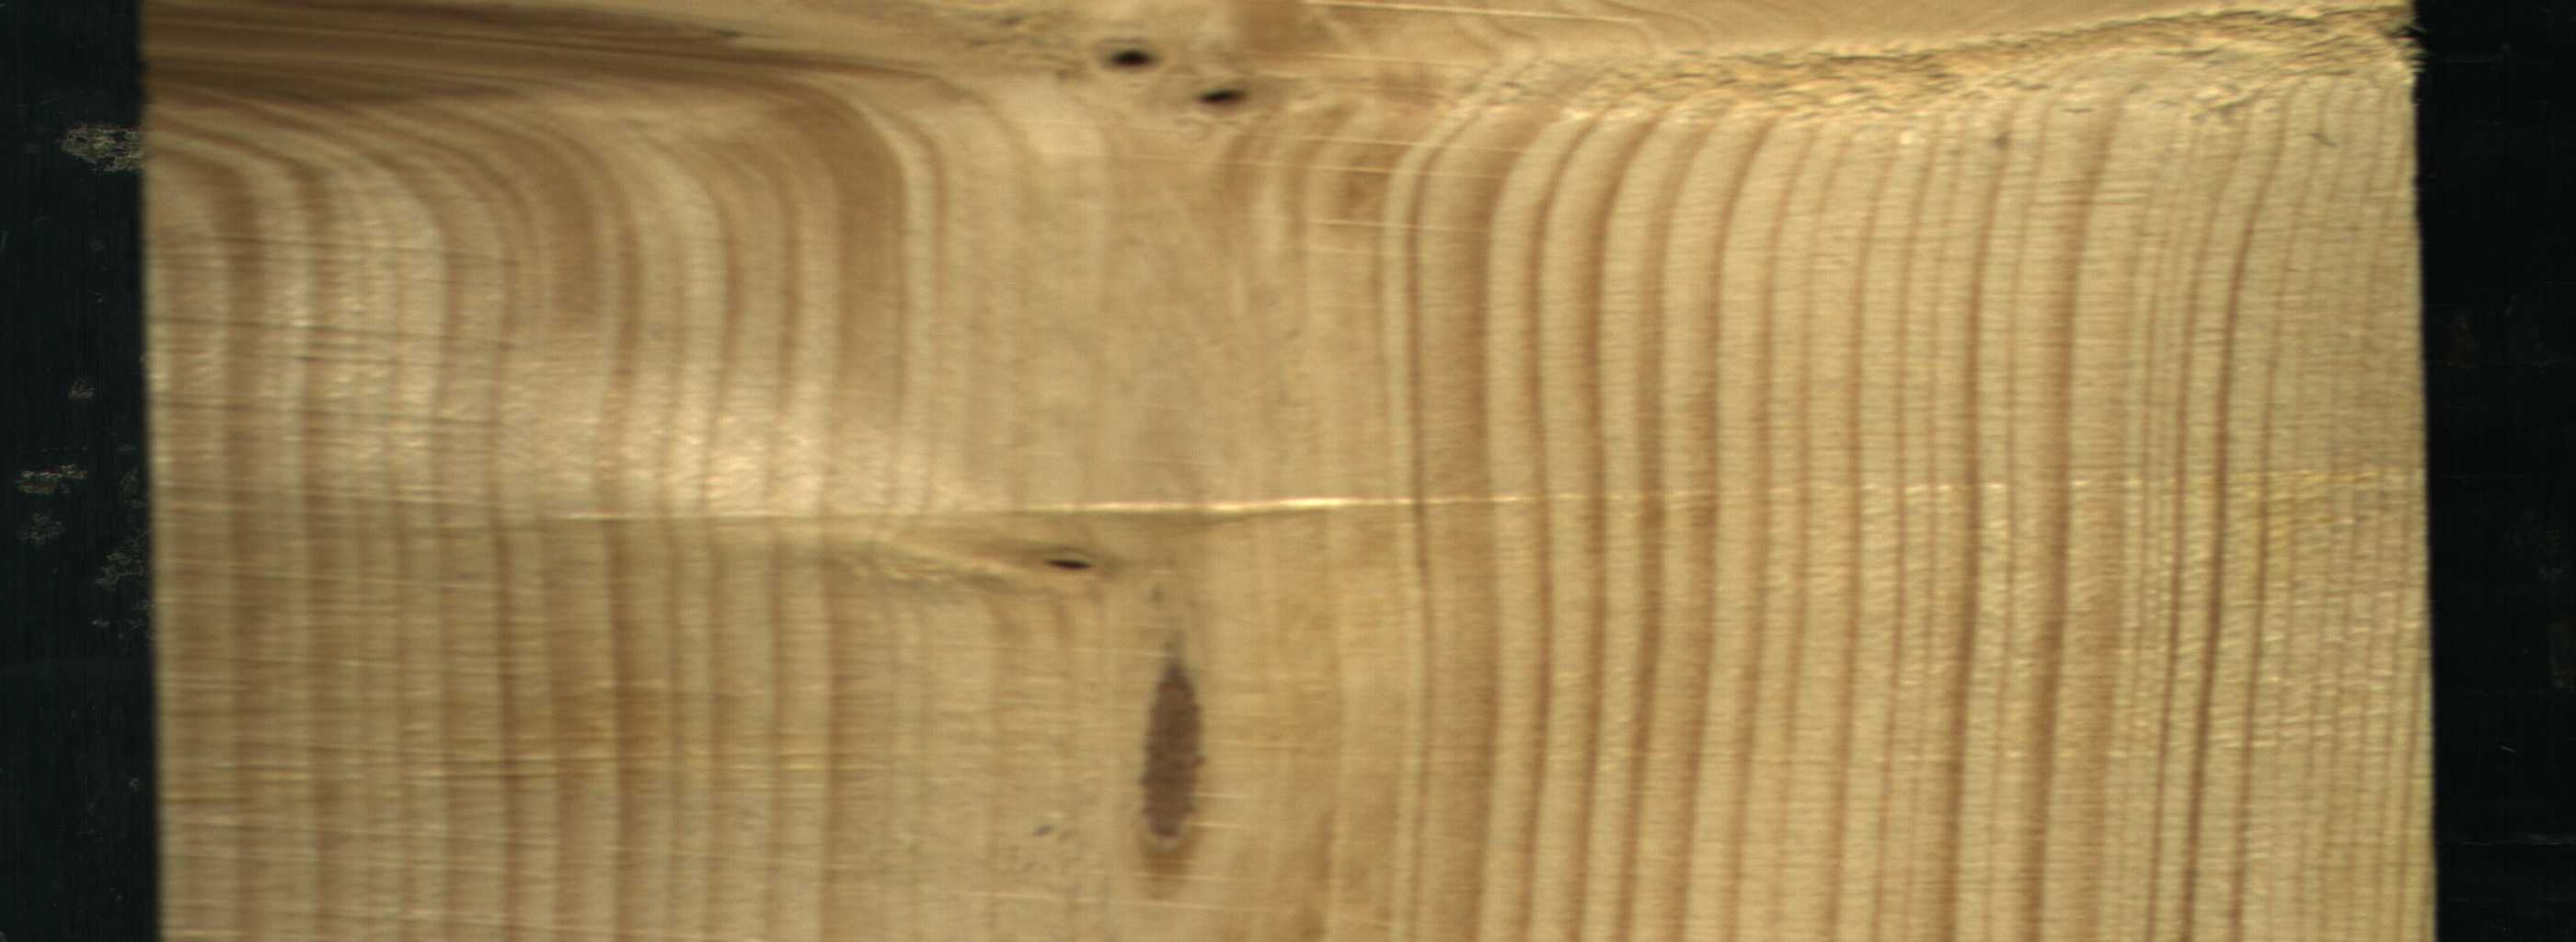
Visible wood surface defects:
Quartzity
Dead_Knot
Dead_Knot
Live_Knot
Live_Knot